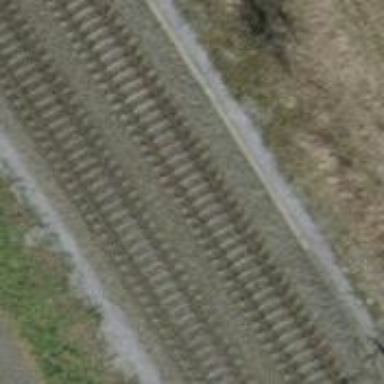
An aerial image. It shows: Single railway track with electrification through contact line.